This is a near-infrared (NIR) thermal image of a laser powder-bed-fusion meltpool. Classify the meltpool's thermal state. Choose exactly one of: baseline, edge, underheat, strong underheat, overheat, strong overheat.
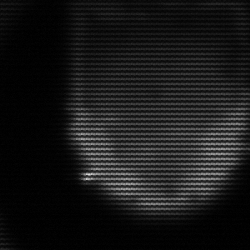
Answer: edge